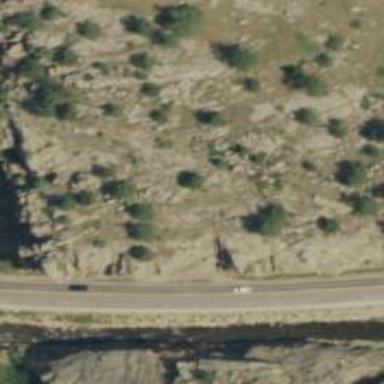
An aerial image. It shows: Landscape dominated by bare rock.